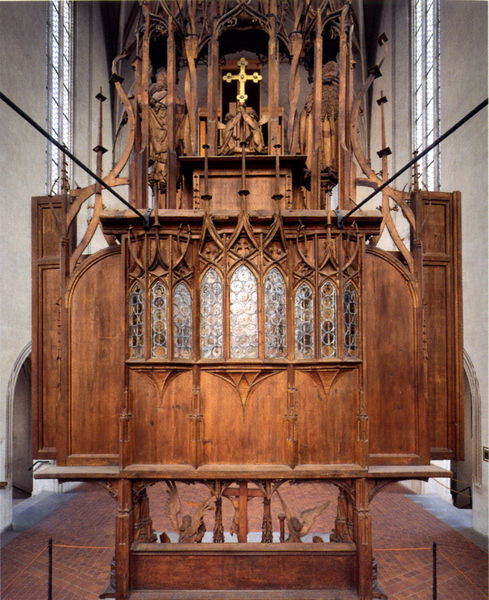
Titel: Heilig-Blut-Altar, Rückseite
Künstler: Tilman Riemenschneider
Standort: Rothenburg ob der Tauber
Institution: St. Jakob
Schlagwörter: flügel, braun, fenster, glas, holz, licht, raum, säulen, wand, kirche, gold, gotik, engel, fußboden, ziegel, figuren, foto, photographie, halterung, vergoldet, kreuz, scheiben, schlicht, bleiglas, altar, photo, verziert, rückansicht, farbfoto, chor, streben, schrein, gothisch, gesprenge, predella, retabel, schnitzaltar, gekreuzigter, flügelaltar, butzen, nutzen, holzaltar, gespränge, prdellan, bleiverglasung, butzenglas, butzenscheibe, scheuben, goldenes kreuz